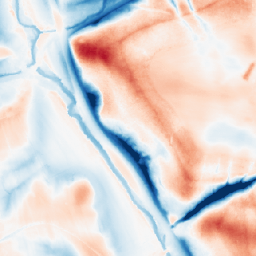
Category: classical
Decomposition family: uniform
Decomposition parameters: size: 50
Upsampling method: area
Upsampling parameters: scale: 4
Upsampling scale: 4